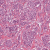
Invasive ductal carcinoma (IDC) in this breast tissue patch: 1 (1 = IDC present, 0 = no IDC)